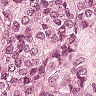
Metastatic tissue present: yes